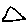
Label: triangle